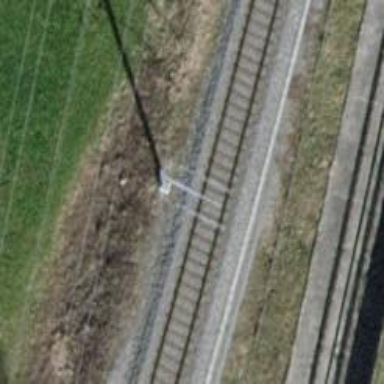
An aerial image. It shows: Single-track electrified railway with contact line.